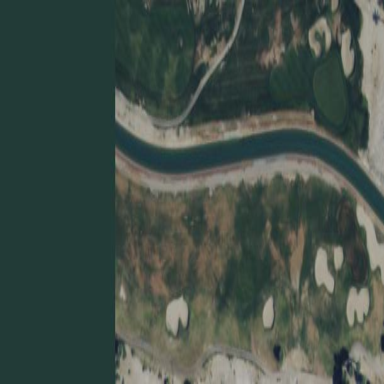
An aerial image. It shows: Rough grassy area used for golf.